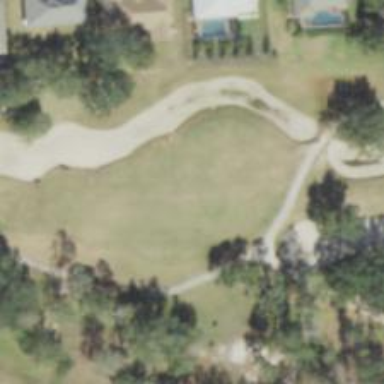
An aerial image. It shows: Golf hole.